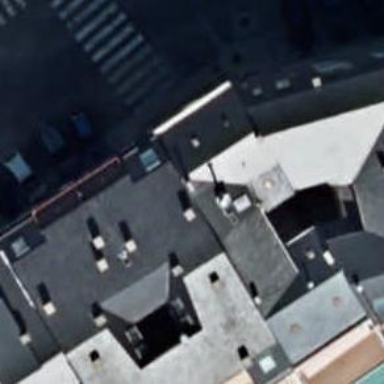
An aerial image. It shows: Hotel.